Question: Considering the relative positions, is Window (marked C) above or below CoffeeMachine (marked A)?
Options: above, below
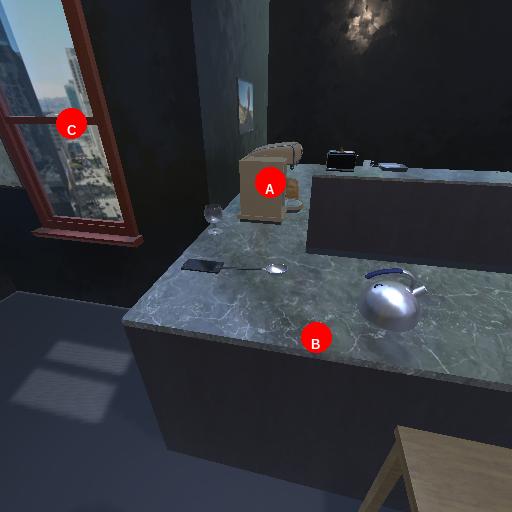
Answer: above